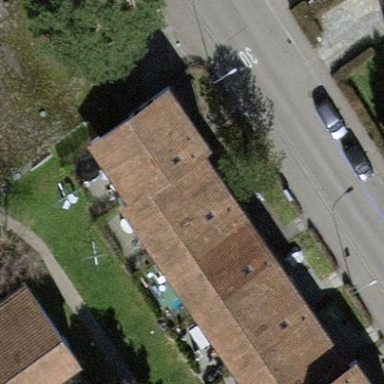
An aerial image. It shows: Terrace building.